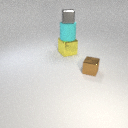
small gray metal cube above large yellow metal cube